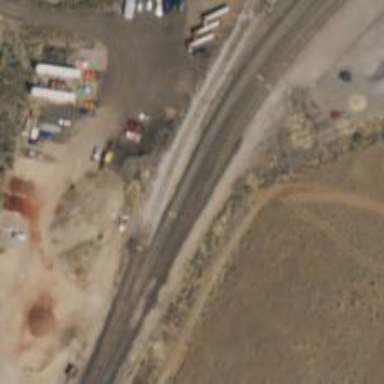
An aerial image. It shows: Railway siding with rails.